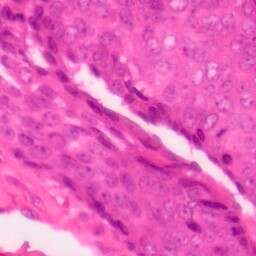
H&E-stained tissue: Colon